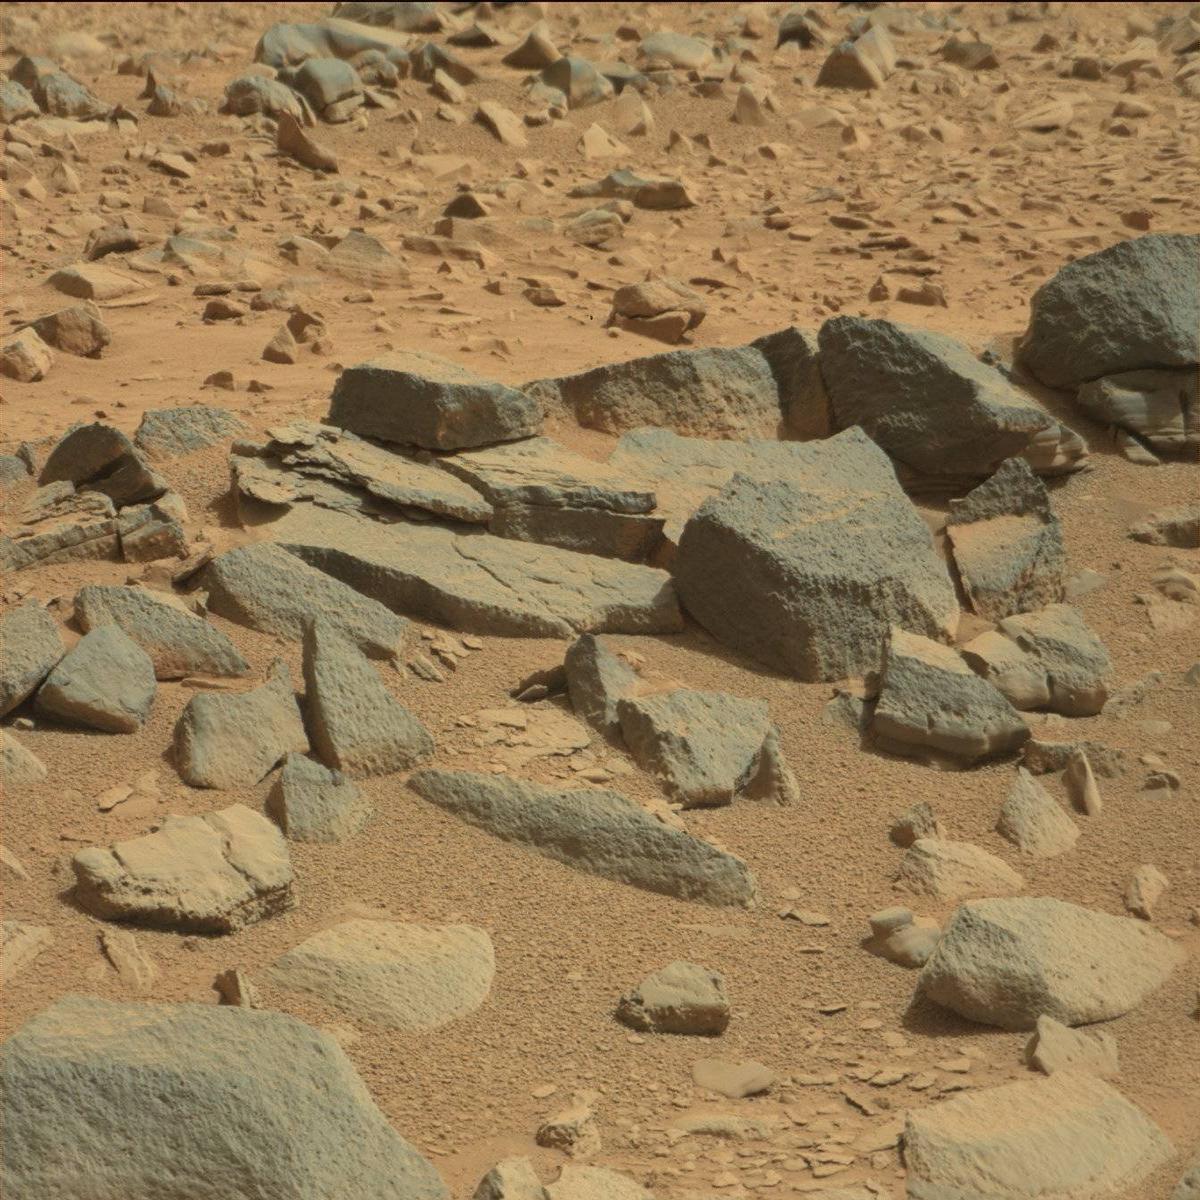
Terrain classes present: Bedrock, Rock, Sand / Soil